Question: Greetings,
I would like to detect if a segment only 'touches' a polygon or cross it.
The Figure

explains my doubt. How to know the difference between cases A and B?
Note that in both situations the red line crosses the polygons in two vertices, one touching by outside and other crossing by inside. I have a segment-segment intersection algorithm, but I don't know how to use it properly. Any help is appreciated.
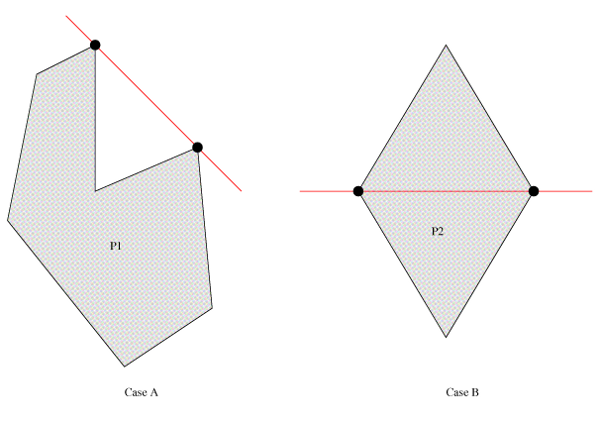
Answer: I think there might not be any approach much easier than computing the details at a low level.
First, you will need robust code to compute the intersection between two segments.
This is discussed (with code) <URL>. Once you have the intersection points, you need
to compute how the polygon boundary interacts with your segment in the neighborhoods of those
intersection points. This is essentially
repeated 'LeftOf( )' computations, using the notation in my book.
In your image, the segment passes through vertex , while the adjacent vertices and
(in a consecutive sequence ()) are both to the same side of . Therefore, the segment
does not penetrate to the interior of the polygon in the neighborhood of . But if and
were on opposite sides of the segment, then it must penetrate.